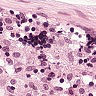
Metastatic tissue present: no